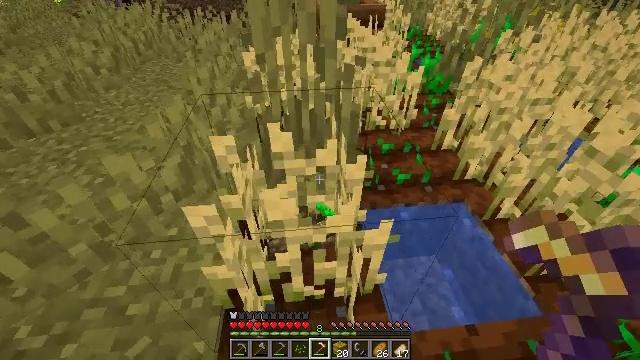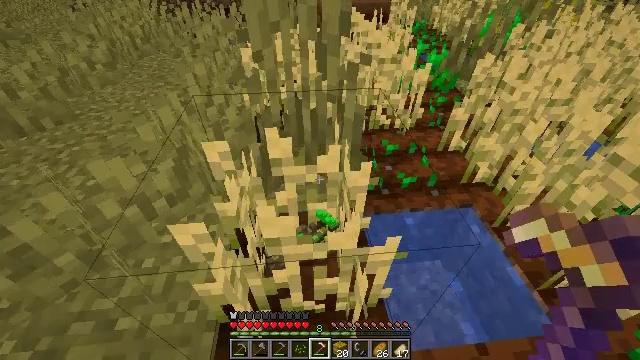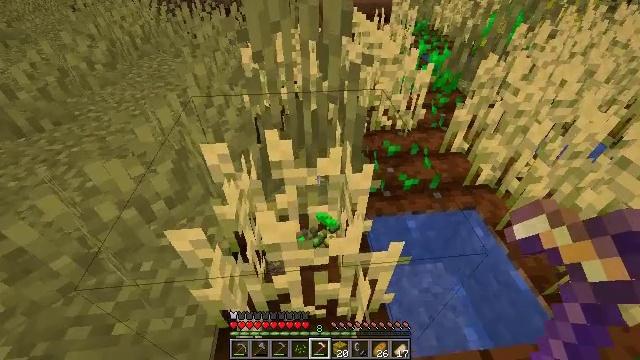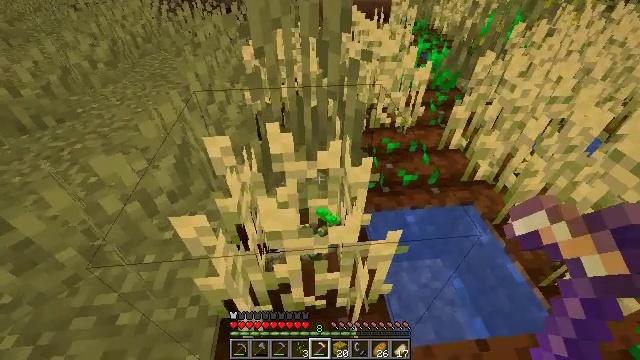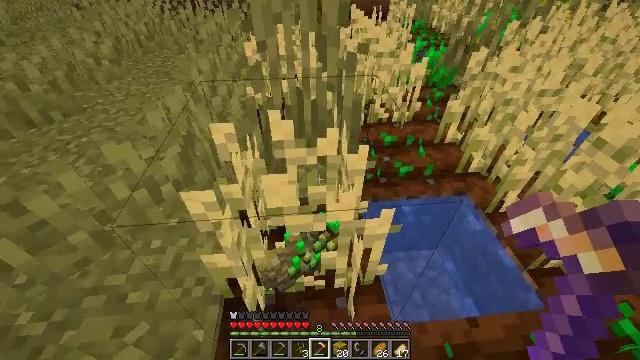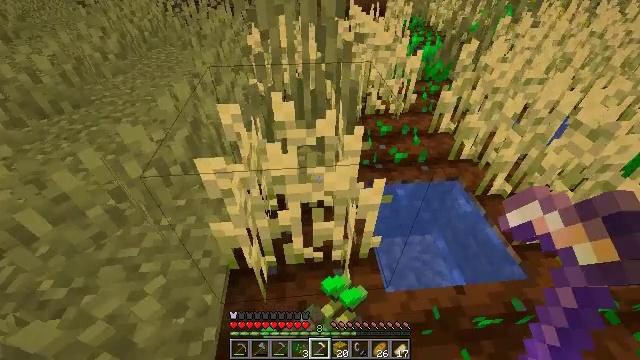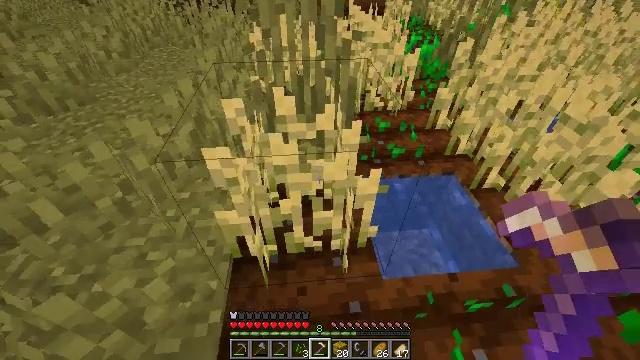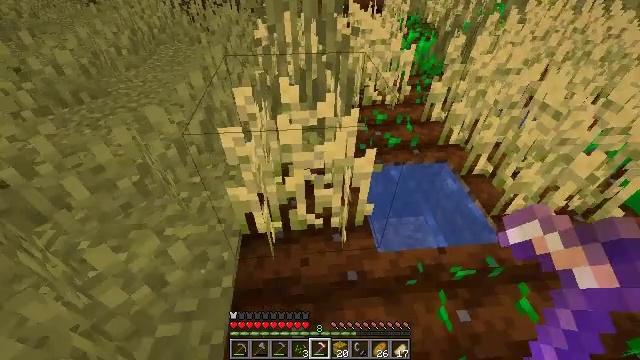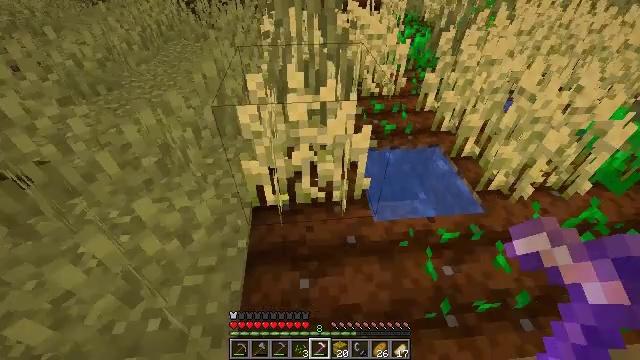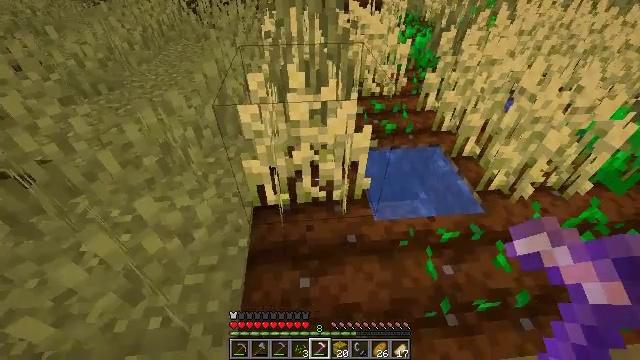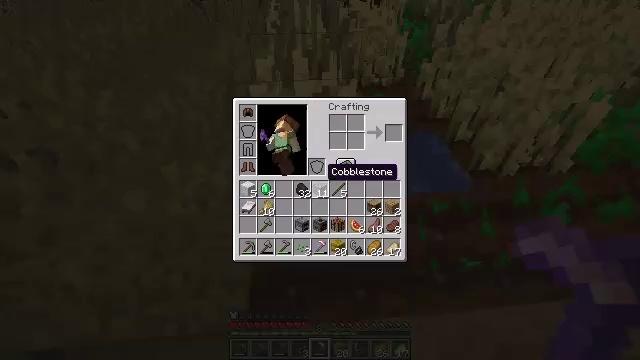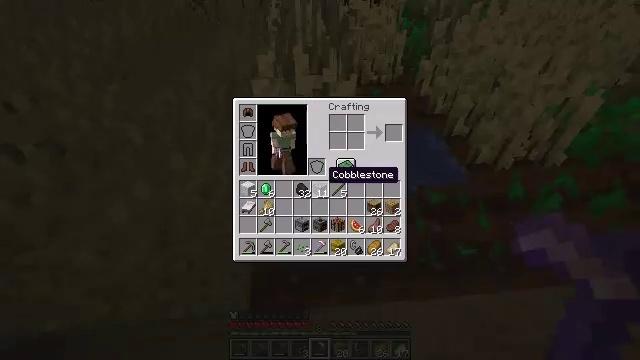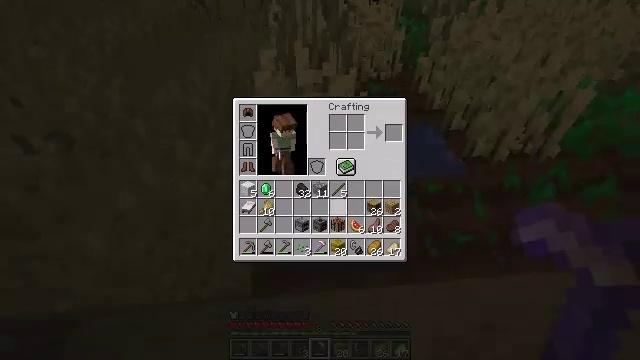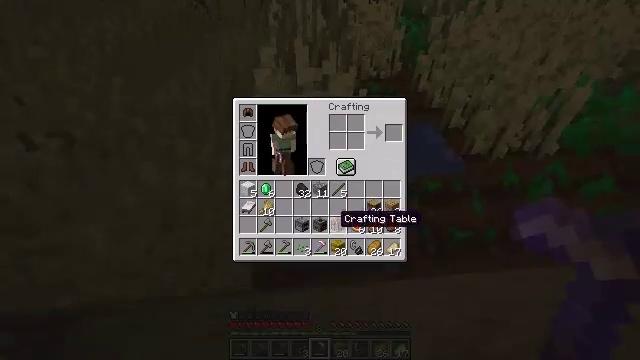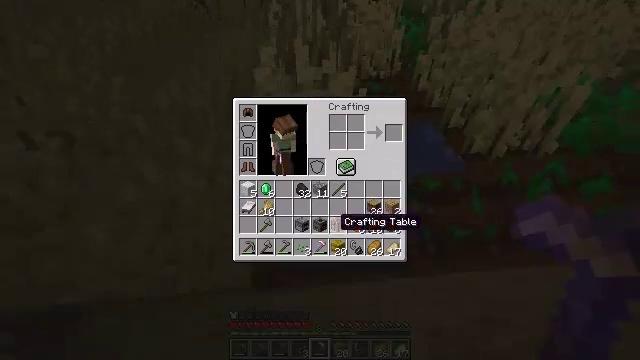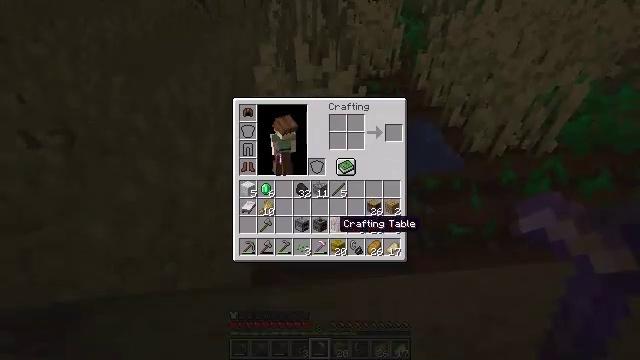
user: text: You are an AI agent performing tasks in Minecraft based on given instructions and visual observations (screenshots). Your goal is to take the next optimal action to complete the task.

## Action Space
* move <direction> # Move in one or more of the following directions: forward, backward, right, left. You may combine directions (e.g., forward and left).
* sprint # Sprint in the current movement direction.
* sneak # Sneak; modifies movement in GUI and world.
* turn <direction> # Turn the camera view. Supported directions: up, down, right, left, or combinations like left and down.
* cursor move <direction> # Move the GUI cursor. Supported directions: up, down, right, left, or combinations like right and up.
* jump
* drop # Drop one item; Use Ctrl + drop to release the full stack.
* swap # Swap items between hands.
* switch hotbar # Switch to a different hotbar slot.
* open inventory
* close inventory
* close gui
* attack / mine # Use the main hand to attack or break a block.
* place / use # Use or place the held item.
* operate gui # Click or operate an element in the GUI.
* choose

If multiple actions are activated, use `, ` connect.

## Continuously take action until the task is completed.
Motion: motion action
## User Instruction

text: Collect wheat crops.
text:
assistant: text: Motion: turn down
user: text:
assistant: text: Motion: no_op
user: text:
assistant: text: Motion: move back
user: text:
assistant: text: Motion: move back
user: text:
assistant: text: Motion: move back
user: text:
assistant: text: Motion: move back
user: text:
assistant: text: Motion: move back
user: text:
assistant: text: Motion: move back
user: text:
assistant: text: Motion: move back
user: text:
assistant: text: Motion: open inventory
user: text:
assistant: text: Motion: open inventory
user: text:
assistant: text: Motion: cursor move right and down, open inventory
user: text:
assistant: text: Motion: cursor move down
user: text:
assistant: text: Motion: no_op
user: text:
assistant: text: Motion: no_op
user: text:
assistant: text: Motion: no_op
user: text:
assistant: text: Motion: no_op
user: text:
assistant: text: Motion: no_op
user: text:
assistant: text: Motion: no_op
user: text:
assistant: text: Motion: no_op
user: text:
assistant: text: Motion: no_op
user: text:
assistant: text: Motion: operate gui
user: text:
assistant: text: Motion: operate gui
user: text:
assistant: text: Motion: operate gui
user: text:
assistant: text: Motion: cursor move left
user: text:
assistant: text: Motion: no_op
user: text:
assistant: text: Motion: no_op
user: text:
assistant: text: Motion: no_op
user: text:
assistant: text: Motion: no_op
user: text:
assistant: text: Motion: no_op